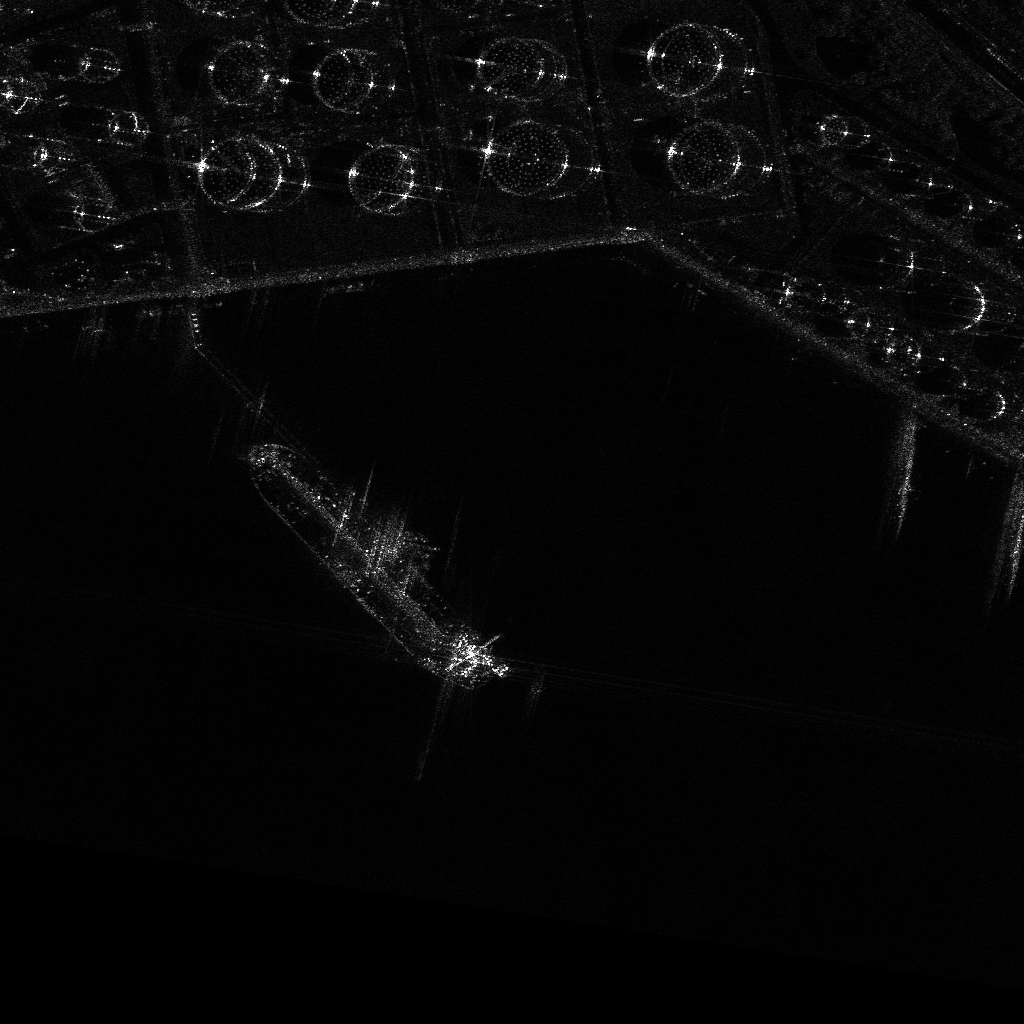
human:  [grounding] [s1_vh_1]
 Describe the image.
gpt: In the satellite image, there is  <ref>1 large ore-oil </ref> <box>[[18, 51, 54, 60, 48]]</box> located at center.